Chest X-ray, AP view. Patient: 10 years old, sex F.
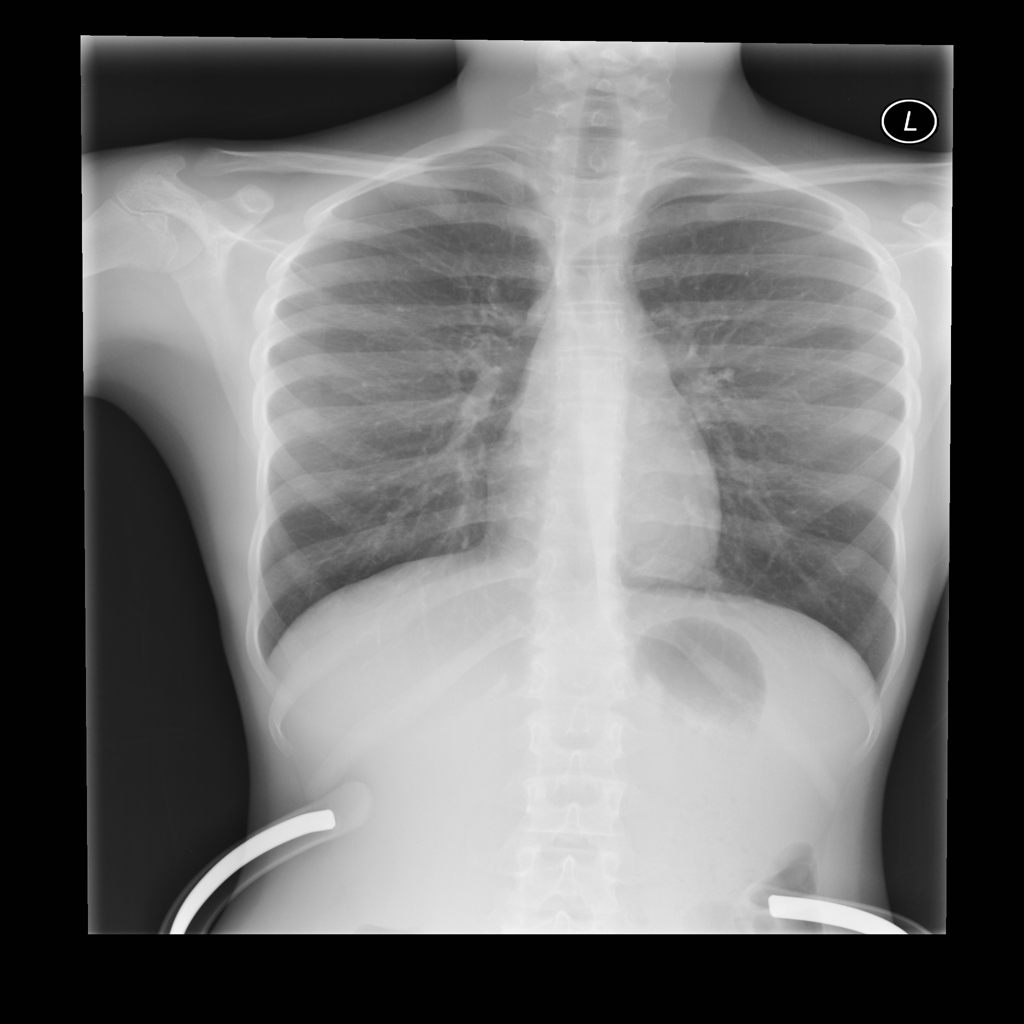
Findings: No Finding